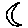
Label: moon